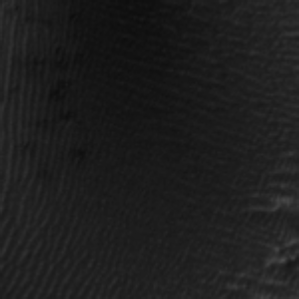
Label: frost